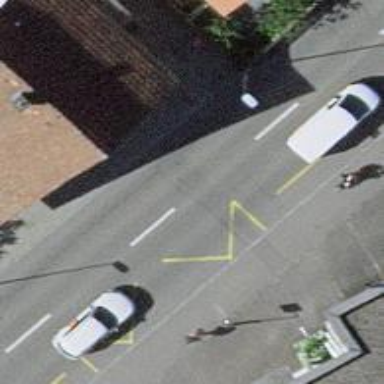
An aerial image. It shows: Public transport stop position.